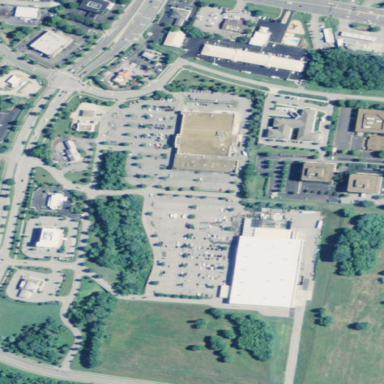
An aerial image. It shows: Retail area.